Field crop: maize
Growth stage: 2
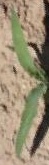
Species: maize